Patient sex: M
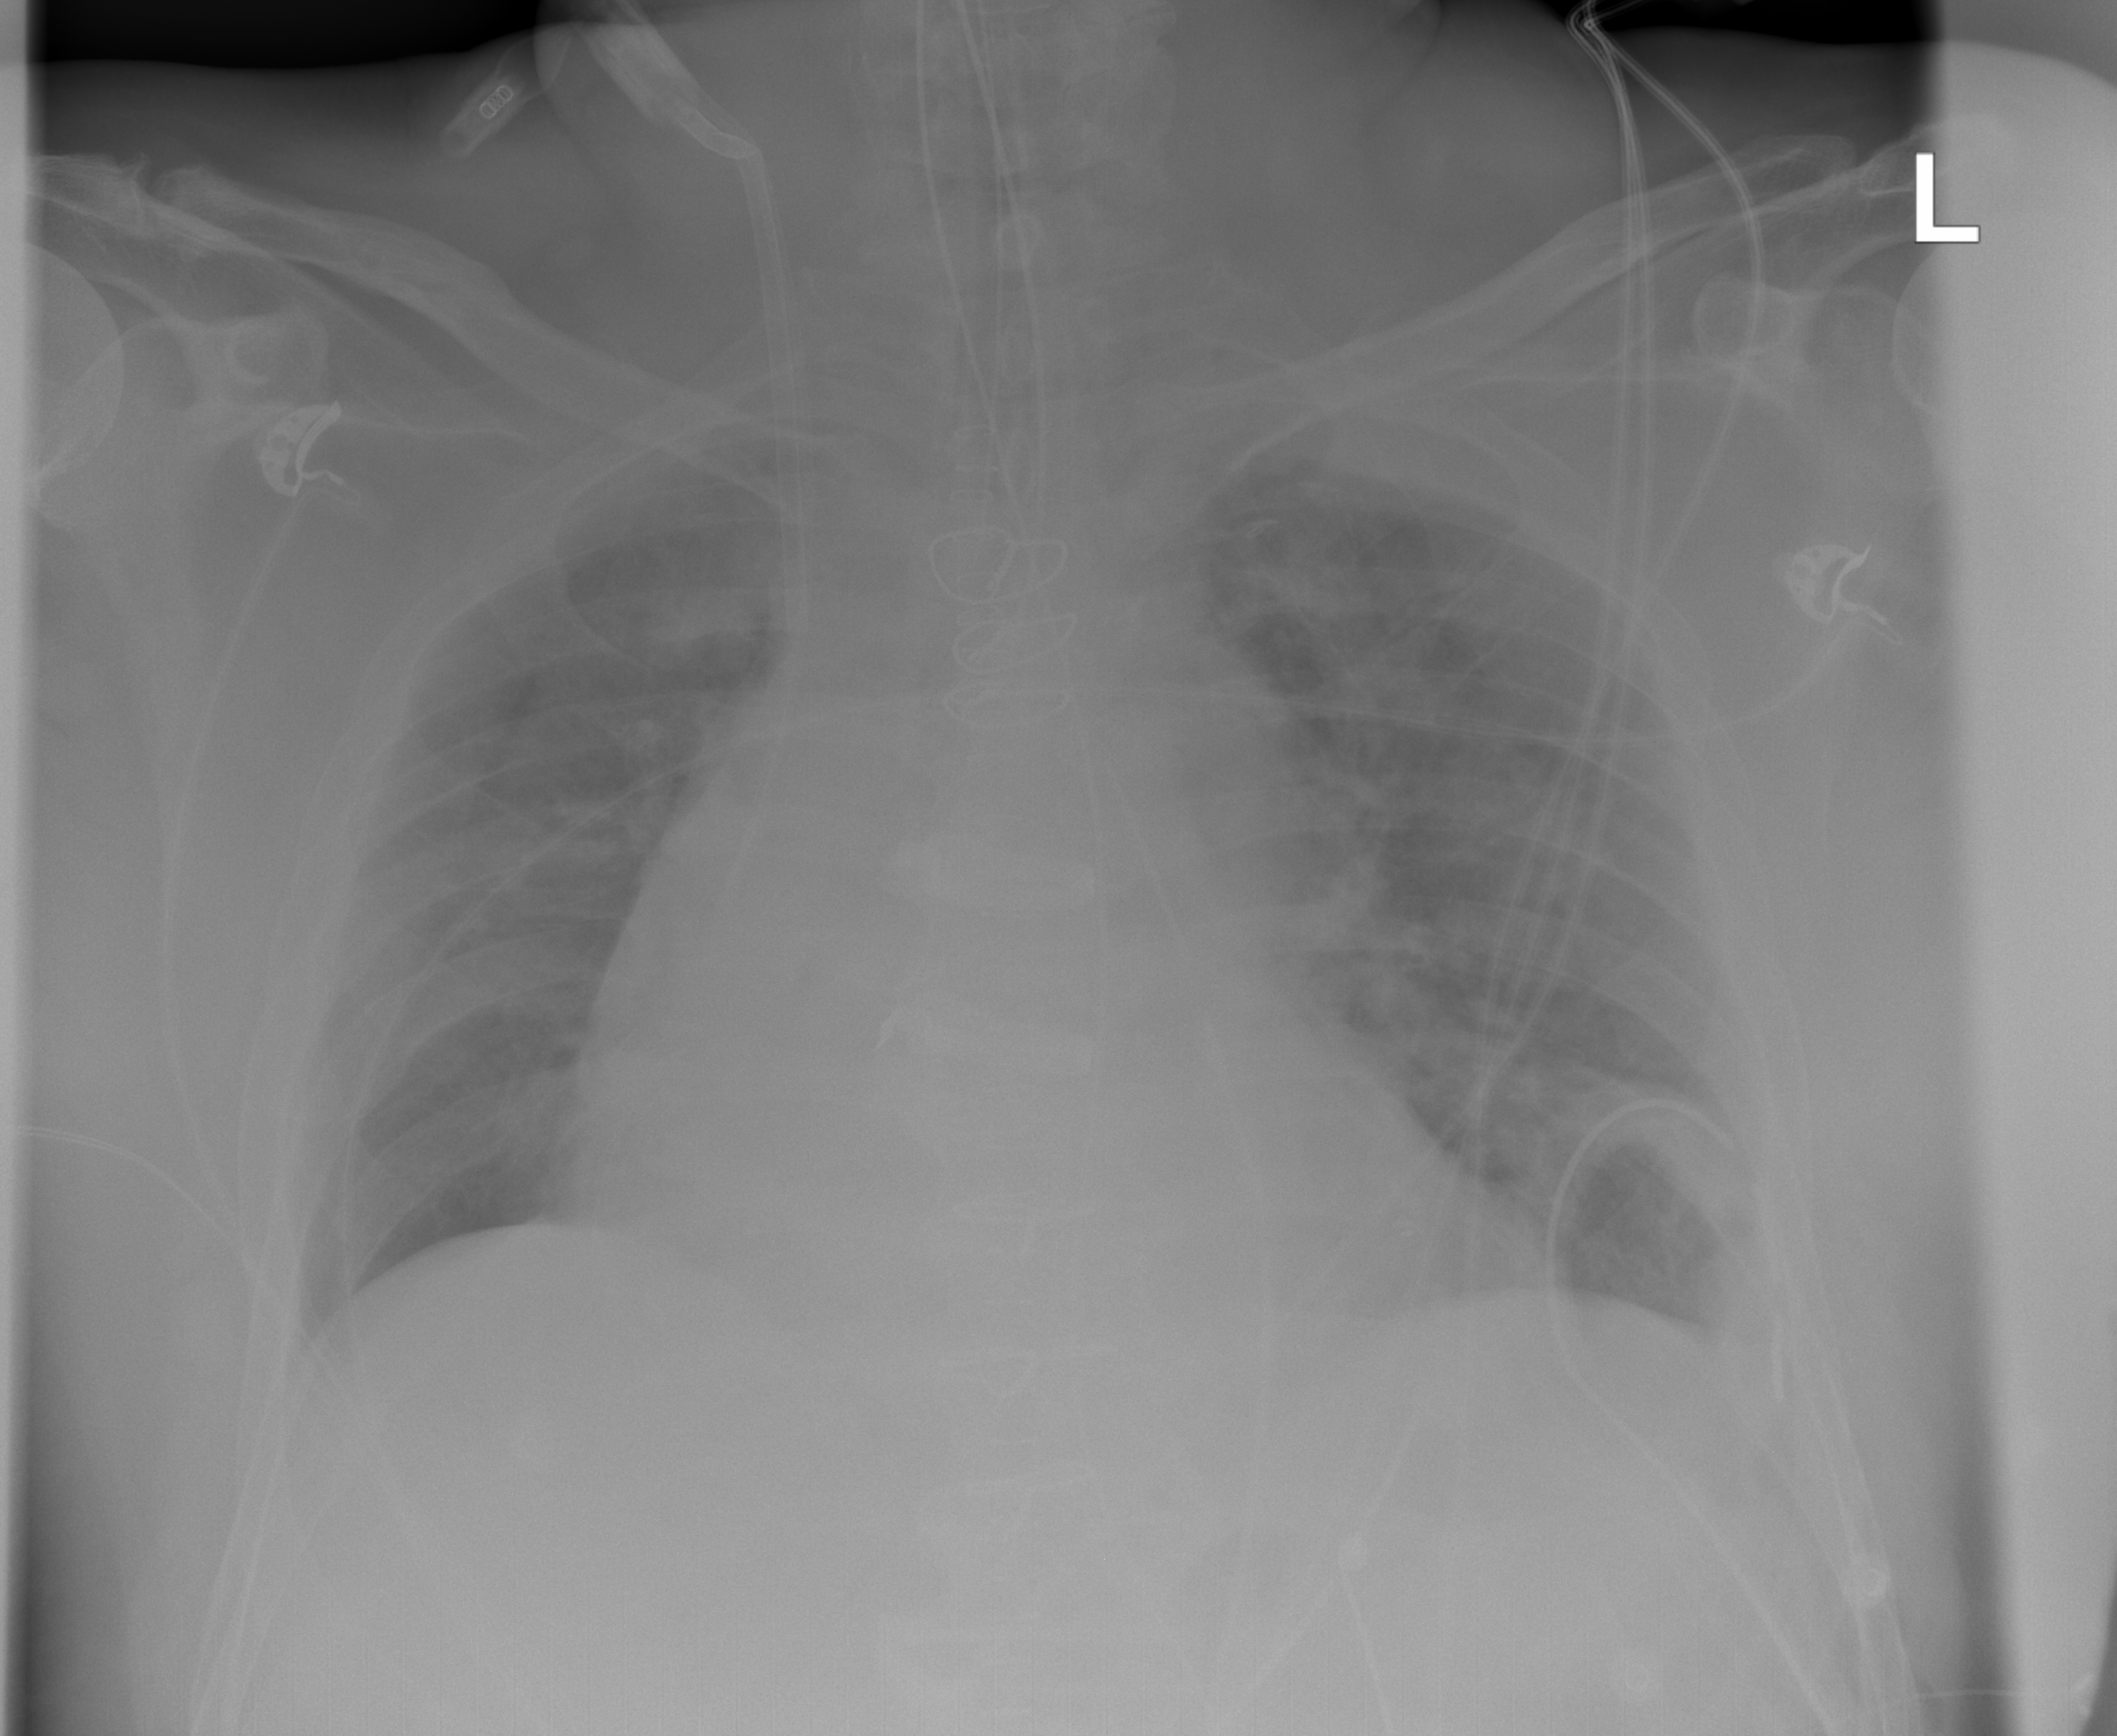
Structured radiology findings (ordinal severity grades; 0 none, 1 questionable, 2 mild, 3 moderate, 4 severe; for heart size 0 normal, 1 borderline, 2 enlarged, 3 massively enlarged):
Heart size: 2
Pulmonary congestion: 2
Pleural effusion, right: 0
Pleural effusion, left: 0
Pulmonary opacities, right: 0
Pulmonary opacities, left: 2
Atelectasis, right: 0
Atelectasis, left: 0